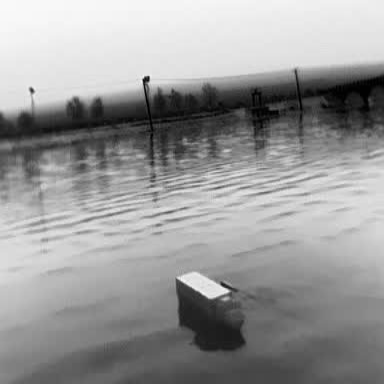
There is a fishing_boat in the infrared image.